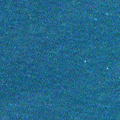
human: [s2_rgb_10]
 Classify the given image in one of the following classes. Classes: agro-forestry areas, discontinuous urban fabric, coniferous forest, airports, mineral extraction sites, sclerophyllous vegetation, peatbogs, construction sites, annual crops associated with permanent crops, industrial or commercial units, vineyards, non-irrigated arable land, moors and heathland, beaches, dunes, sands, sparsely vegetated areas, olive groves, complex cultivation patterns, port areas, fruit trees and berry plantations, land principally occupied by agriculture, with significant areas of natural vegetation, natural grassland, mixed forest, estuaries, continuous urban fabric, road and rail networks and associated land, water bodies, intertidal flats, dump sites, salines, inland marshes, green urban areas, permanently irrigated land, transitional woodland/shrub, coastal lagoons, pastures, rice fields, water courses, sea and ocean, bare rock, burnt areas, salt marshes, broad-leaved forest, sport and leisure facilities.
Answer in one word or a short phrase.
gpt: sea and ocean